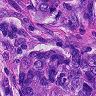
Metastatic tissue present: yes